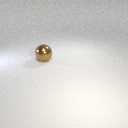
large brown metal sphere